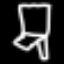
Label: chair